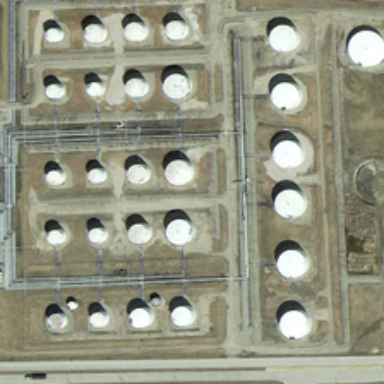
Many storage tanks are surrounded by many bareland .